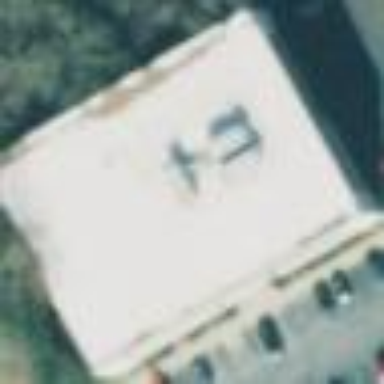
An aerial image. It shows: Office building with flat roof.